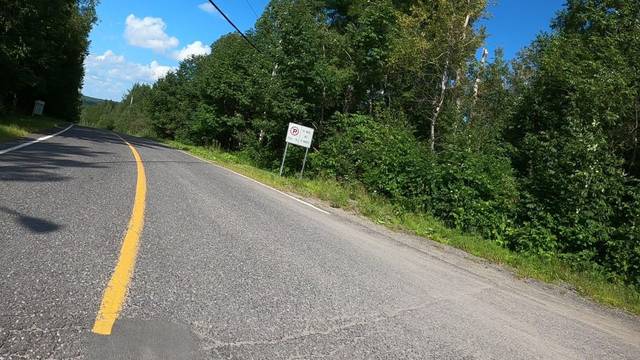
Region: Canada
Coordinates: 45.158, -72.499